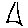
Label: triangle